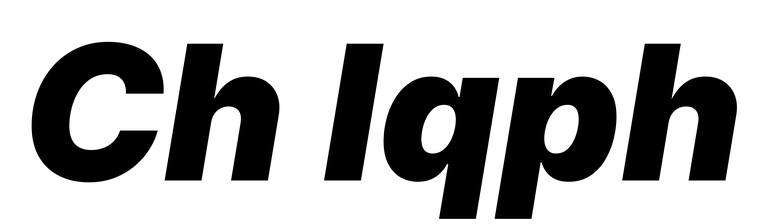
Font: Inter-Italic_Black_Italic